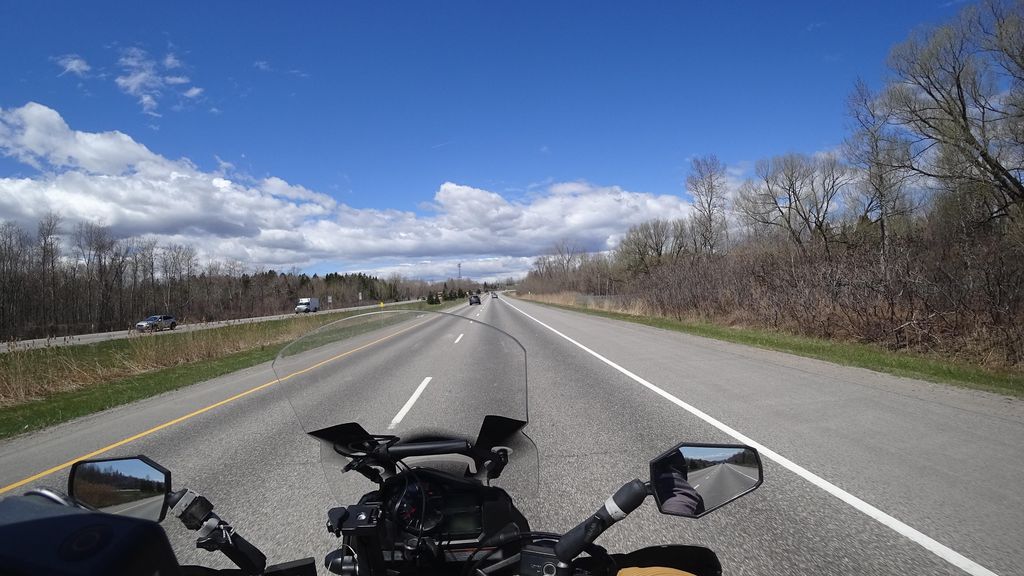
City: quebec_city